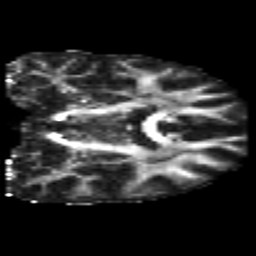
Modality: FA
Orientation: coronal
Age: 25
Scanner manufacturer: philips
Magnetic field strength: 3 T
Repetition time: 8.6 s
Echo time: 0.127 s